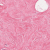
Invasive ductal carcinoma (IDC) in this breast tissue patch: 0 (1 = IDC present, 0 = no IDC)